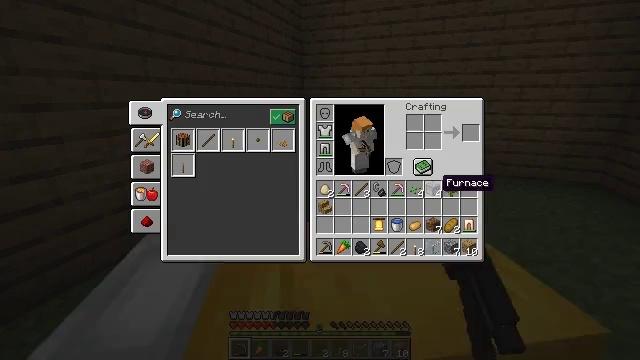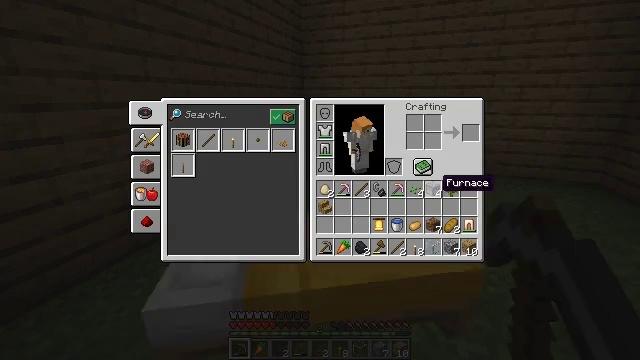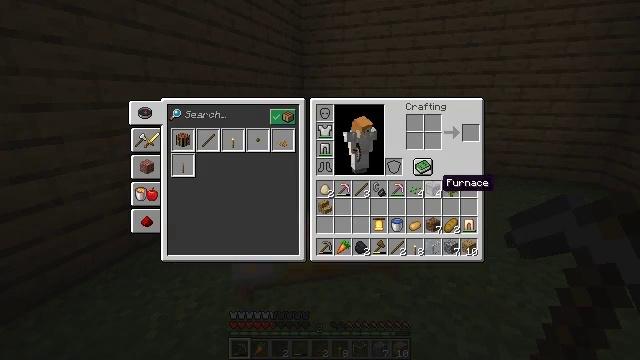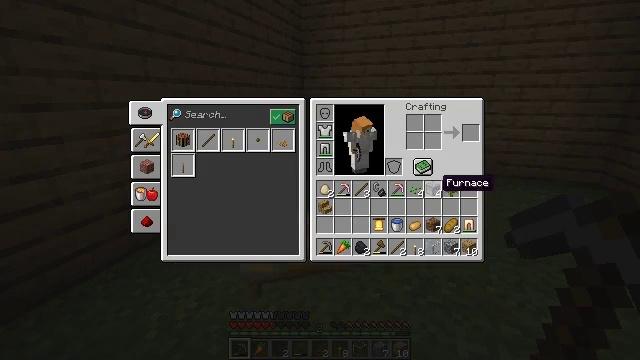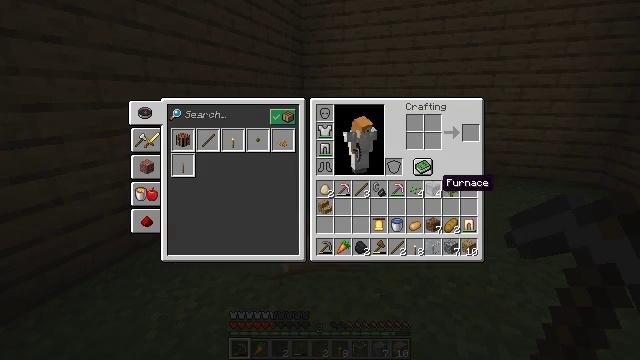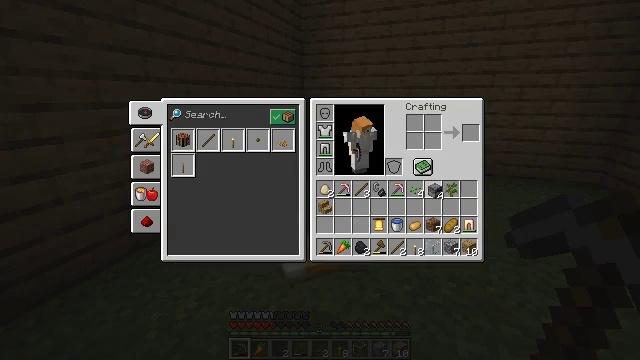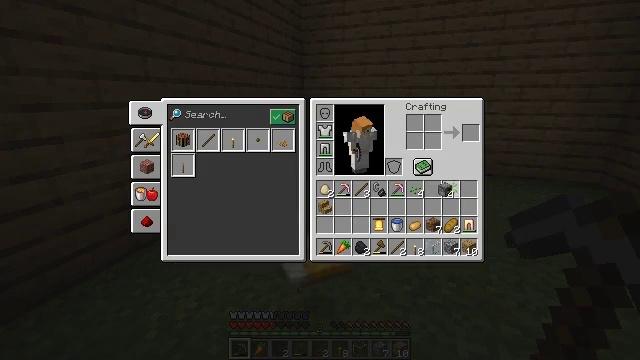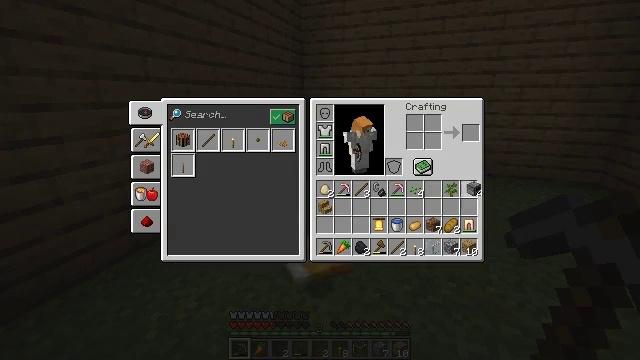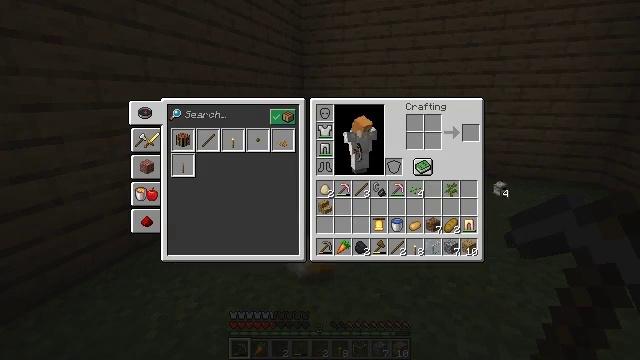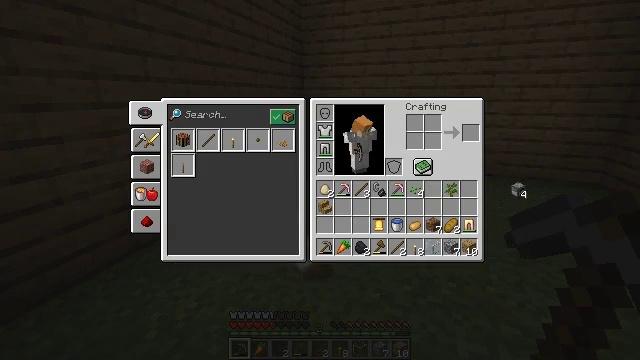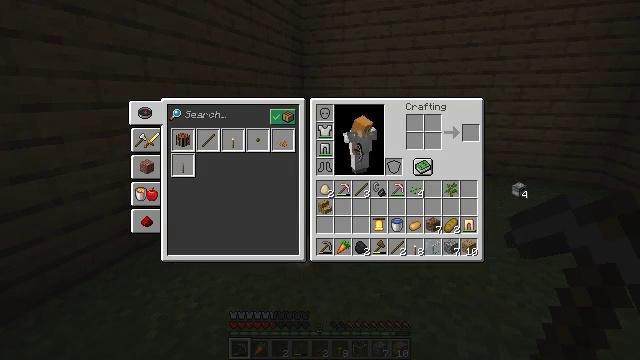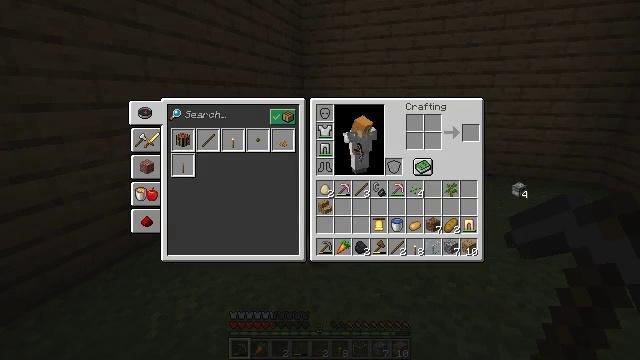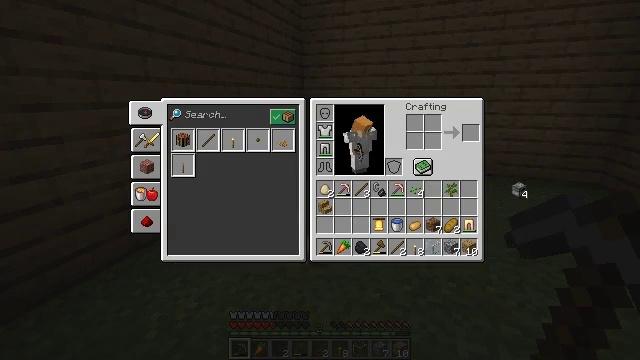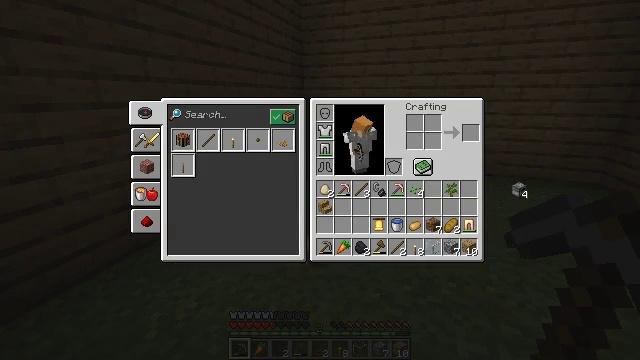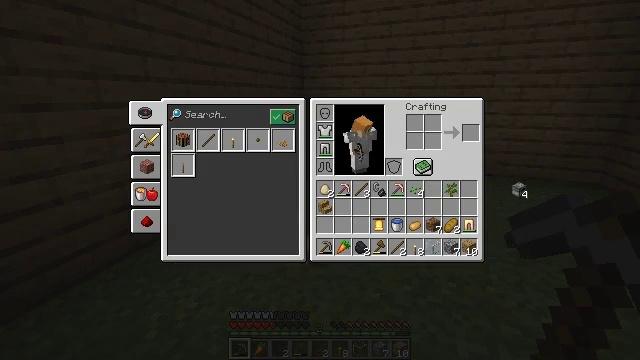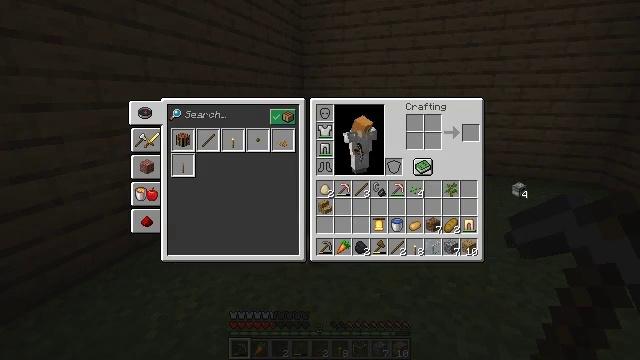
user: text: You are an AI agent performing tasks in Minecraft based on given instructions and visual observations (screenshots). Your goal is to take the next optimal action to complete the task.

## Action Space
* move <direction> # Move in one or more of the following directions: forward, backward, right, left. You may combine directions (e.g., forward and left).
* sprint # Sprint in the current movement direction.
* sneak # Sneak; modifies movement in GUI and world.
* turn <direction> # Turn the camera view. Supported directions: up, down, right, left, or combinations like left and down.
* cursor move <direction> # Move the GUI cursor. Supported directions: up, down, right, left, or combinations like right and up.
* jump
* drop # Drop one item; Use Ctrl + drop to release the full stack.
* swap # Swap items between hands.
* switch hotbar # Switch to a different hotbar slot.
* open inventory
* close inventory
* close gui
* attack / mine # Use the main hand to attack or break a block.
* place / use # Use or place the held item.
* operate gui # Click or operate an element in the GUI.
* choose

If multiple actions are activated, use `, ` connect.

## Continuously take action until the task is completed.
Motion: motion action
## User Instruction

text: Remove a furnace from the inventory.
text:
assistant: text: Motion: no_op
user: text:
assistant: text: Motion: no_op
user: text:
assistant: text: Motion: no_op
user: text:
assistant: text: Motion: no_op
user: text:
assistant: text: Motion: attack / mine
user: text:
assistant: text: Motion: turn right, attack / mine
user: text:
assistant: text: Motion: turn right
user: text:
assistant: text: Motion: turn right
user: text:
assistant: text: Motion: turn right
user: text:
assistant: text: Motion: no_op
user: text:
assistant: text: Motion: no_op
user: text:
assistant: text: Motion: no_op
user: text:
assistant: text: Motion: attack / mine
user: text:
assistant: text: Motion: attack / mine
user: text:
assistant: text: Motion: attack / mine
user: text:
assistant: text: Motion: no_op
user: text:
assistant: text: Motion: no_op
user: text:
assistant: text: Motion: turn left
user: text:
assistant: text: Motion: turn left
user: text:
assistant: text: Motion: turn left
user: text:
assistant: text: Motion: no_op
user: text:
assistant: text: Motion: no_op